Interaction volume radius: 5 \u00c5
Interaction volume height: 10 \u00c5
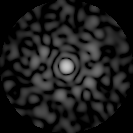
Disorder parameter: 0.8722